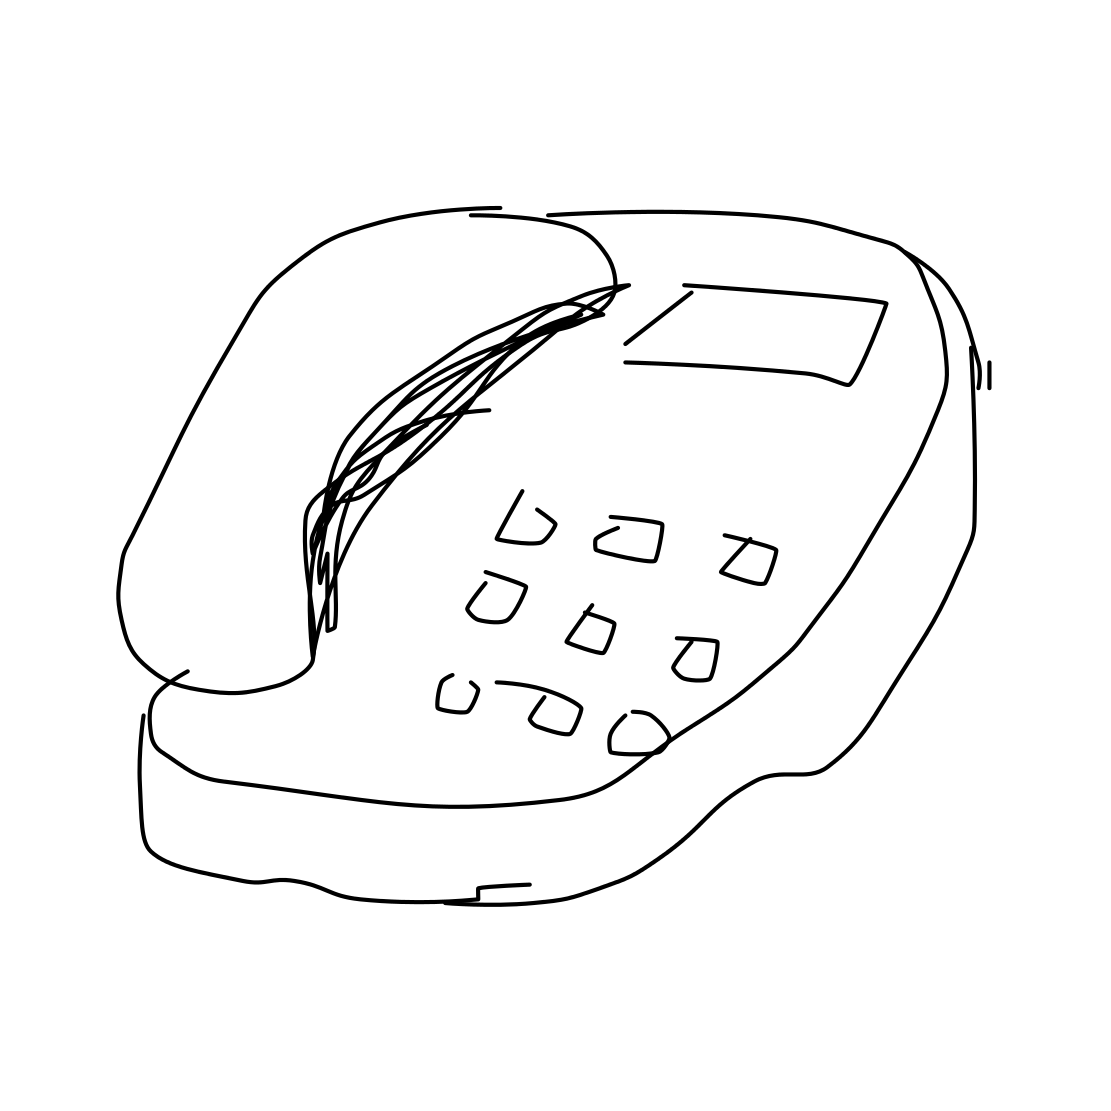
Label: telephone